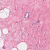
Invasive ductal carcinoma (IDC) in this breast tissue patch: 0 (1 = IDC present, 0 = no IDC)